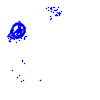
Particle: electron